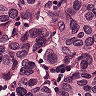
Metastatic tissue present: yes